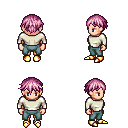
a pixel art fantasy rpg character, female body template, human, light skin, white long-sleeve shirt, teal pants, pink short bangs hairstyle, gold boots, four views (front, back, left, right), 2x2 character sprite sheet, small pixel art, hard edges, no anti-aliasing